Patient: sex M, age 72
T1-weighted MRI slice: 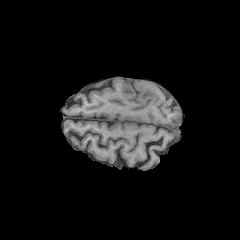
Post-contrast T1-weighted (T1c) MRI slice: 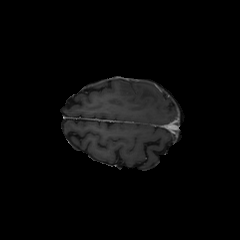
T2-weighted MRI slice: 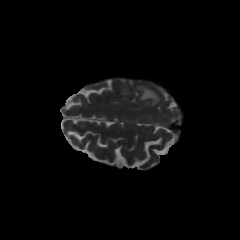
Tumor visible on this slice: yes
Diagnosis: Glioblastoma, IDH-wildtype
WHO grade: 4